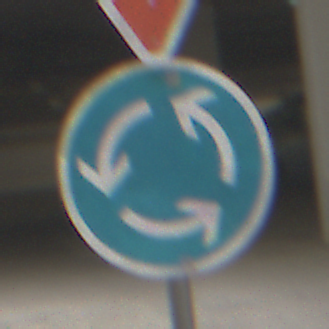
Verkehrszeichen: Kreisverkehr
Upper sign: VorfahrtGewaehren
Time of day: Midday
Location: Roofed (Urban)
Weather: Overcast
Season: NotSpecified
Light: Artificial